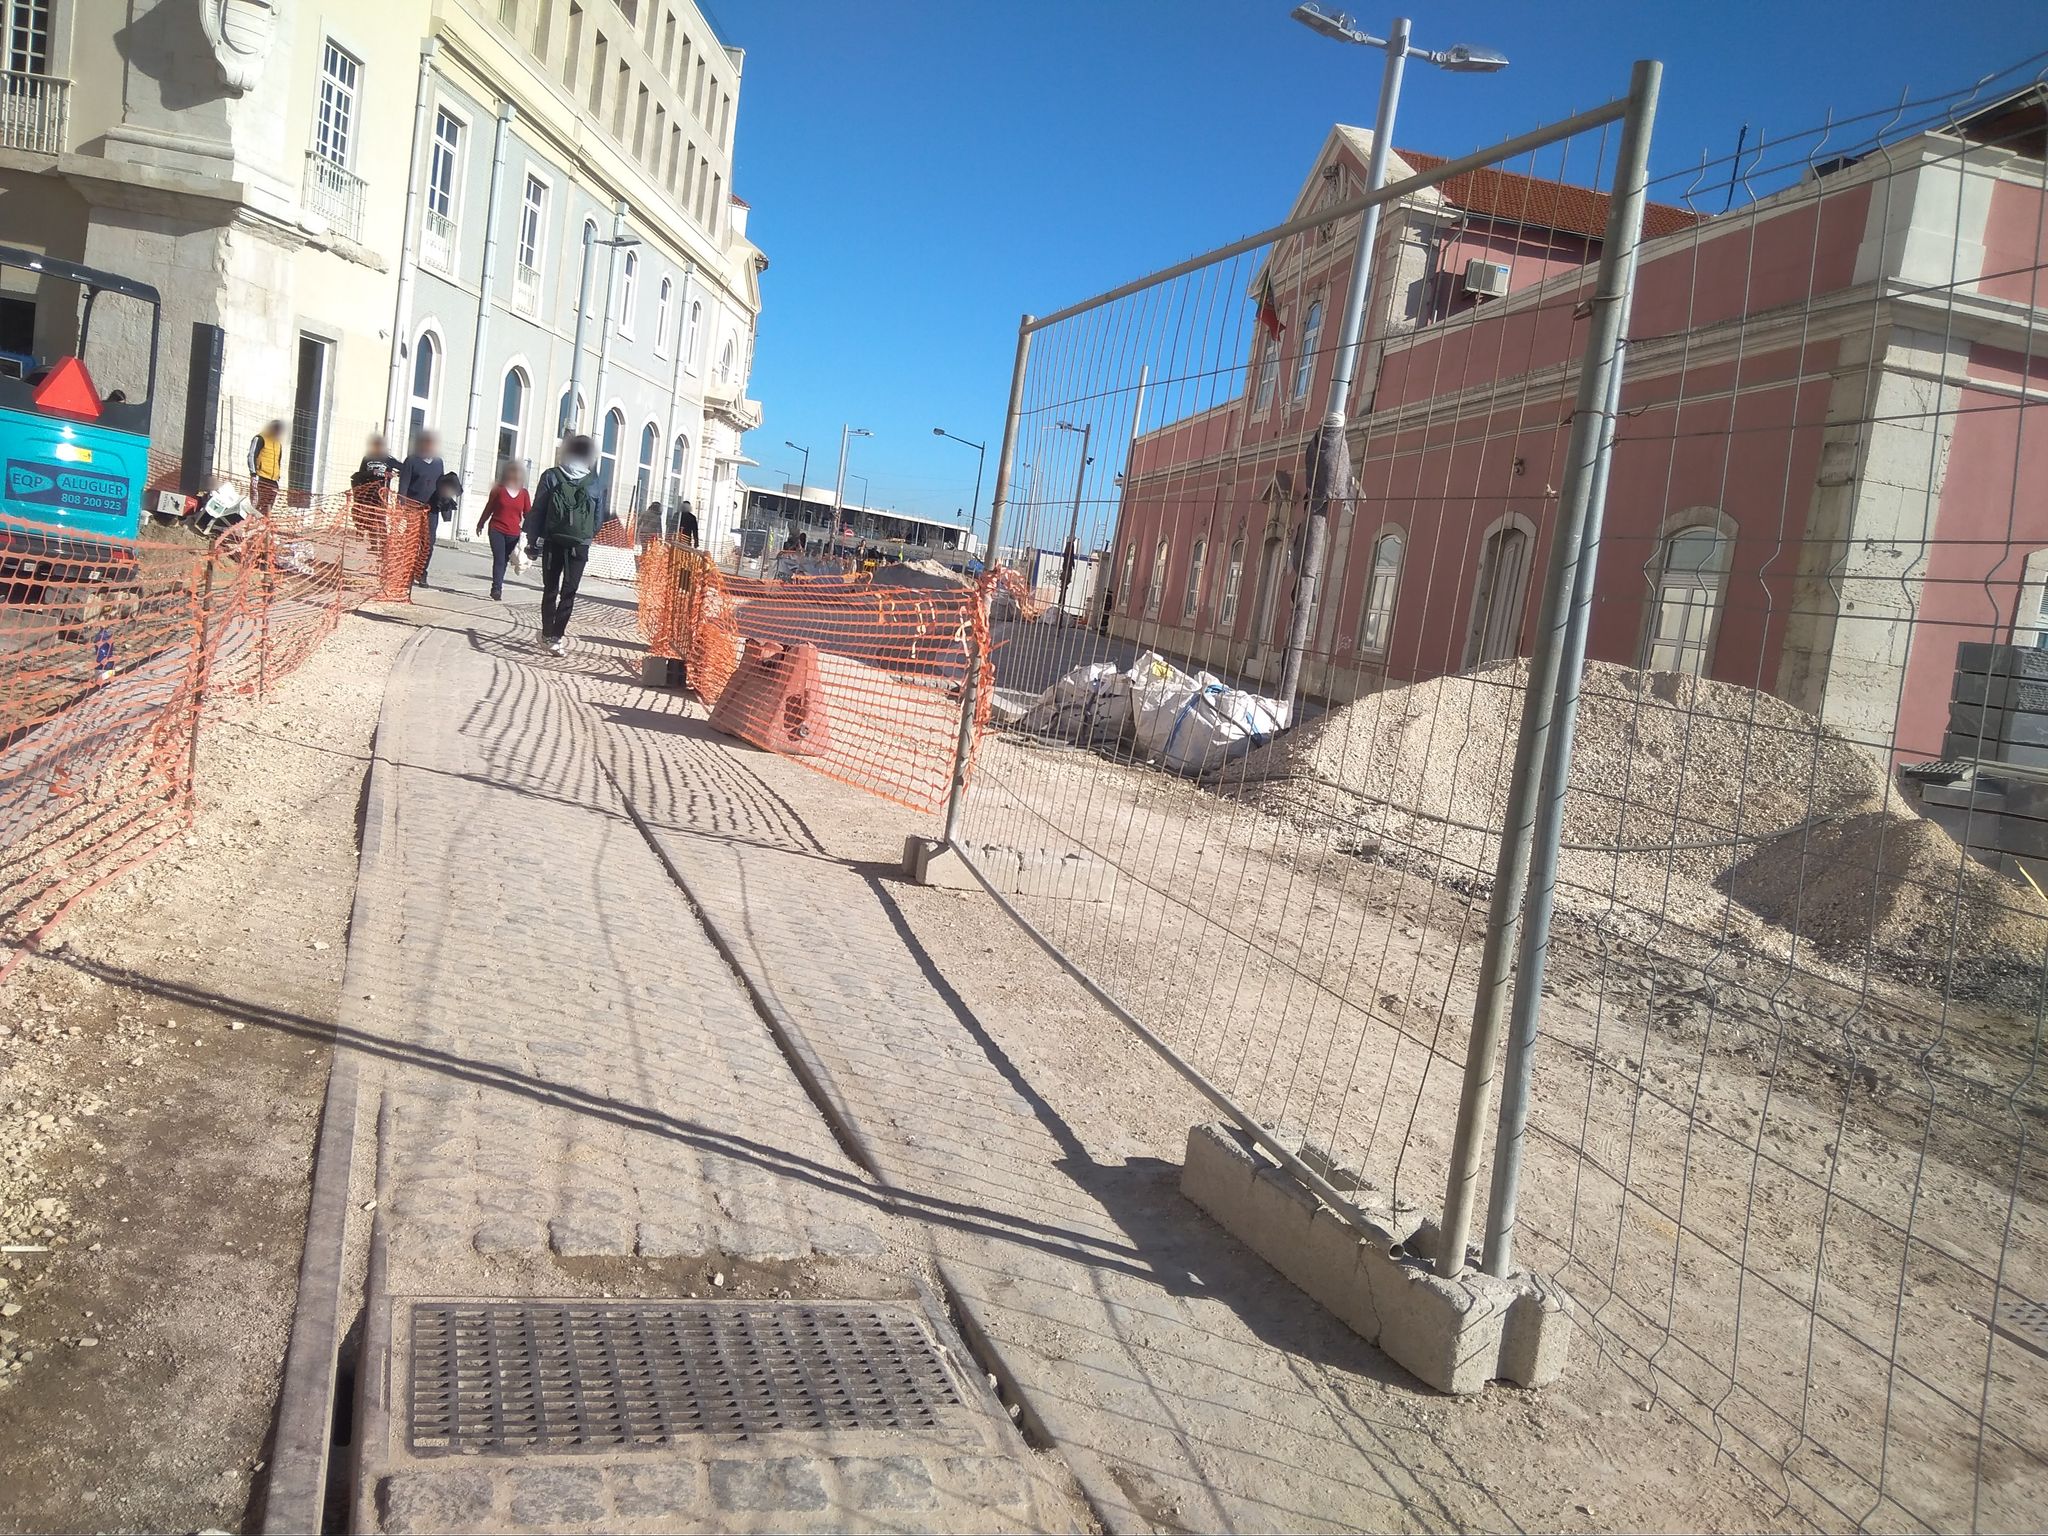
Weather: clear
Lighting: day
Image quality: good
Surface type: railway
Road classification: steps, footway, residential
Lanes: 2
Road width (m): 1.0
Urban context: urban centre
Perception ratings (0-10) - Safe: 0.46, Lively: 1.25, Beautiful: 2.03, Boring: 6.29, Depressing: 6.5, Wealthy: 1.7